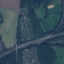
Land use / land cover class: Highway